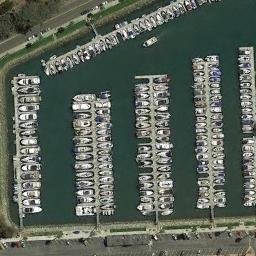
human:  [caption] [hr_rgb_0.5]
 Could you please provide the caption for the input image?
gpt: Many ships moored neatly on the sea by the harbor surrounded by parking lots and roads .

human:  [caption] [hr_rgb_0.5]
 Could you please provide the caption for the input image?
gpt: There are many ships of different shapes and sizes in the harbor .

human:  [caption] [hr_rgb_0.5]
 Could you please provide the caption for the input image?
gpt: There is room for docking in the harbor .

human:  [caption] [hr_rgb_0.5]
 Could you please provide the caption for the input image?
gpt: The harbor has lots of neatly docked boats and a parking lot is next to the harbor .

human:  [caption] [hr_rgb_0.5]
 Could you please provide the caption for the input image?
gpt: There are many ships docked neatly at the harbor beside a parking lot .